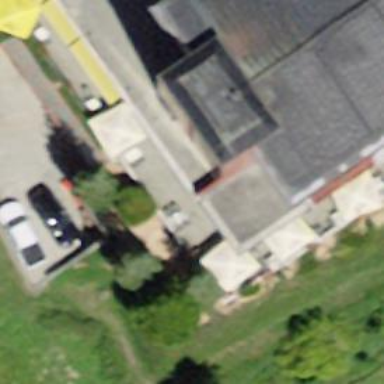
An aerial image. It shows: Cinema.